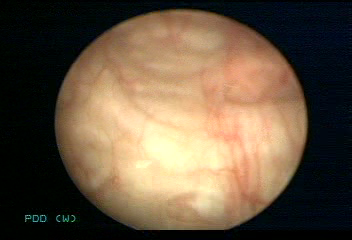
Modality: WLC
Class: Normal mucosa
Bladder cancer association: No